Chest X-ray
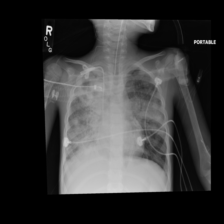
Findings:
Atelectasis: negative
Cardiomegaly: negative
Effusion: positive
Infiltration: negative
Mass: negative
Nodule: negative
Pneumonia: negative
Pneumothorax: negative
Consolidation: positive
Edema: negative
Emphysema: negative
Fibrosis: negative
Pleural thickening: negative
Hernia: negative